Current action and preconditions to check: trajectory_clear

Your task: For each precondition in the list above, predict whether it will hold at this action.

Consider the current scene as observed from the mobile robot's camera, and analyze the predicted future states of all dynamic agents (e.g., people, animals, vehicles, or any moving entities) within the NEXT SECOND.

IMPORTANT: Only answer "very likely" if you are absolutely certain—based on strong, clear evidence—that a dynamic agent will violate the precondition in the predicted future state. Do NOT answer "very likely" for unlikely, ambiguous, or low-probability risks.

Ask yourself for each precondition: Is there a high probability, with clear and convincing evidence, that the predicted future states of any dynamic agent will interfere with the predicted future state of the currently executing action within the NEXT SECOND, causing that precondition to fail?

Assess the risk level based on these predictions. Use "likely" or "very likely" if motions create a clear risk of interference.

Use "neutral" or "improbable" if agents are nearby but their predicted paths are clearly diverging or non-conflicting.

Failure Risk Categories: "very improbable", "improbable", "neutral", "likely", "very likely"

Answer Format: Output ONLY the probability_of_failure value from these categories: "very improbable", "improbable", "neutral", "likely", "very likely"

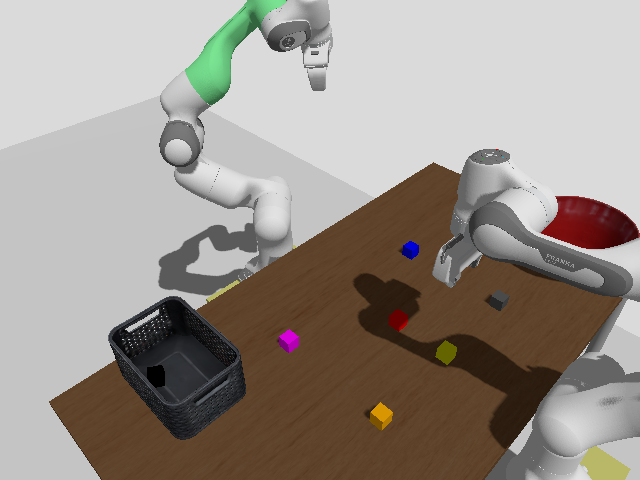

Answer: very improbable